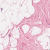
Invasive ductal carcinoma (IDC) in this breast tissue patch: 0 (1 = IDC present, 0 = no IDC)